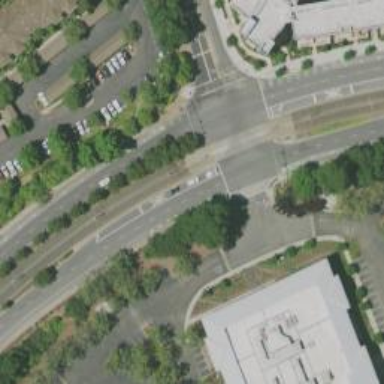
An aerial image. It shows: Solid stop line on the road marking.